Question: I am trying to line images up row by row but for some reason the outcome is not what I want it to be. The only time the images break to a new line is when I fill the page. I tried overflow:hidden, but then when the images expand, they are covered by white space. I can't tell if there is something wrong with my code or if I'm just doing it wrong. I have an poorly drawn image and the the code below.
'''
figure {
width: 150px;
float: left;
margin: 0 20px 0 0;
background: white;
border: 10px solid white;
-webkit-box-shadow: 0 3px 10px #ccc;
-moz-box-shadow: 0 3px 10px #ccc;
-webkit-transition: all 0.7s ease;
-moz-transition: all 1s ease;
position: relative;
}
figure img {
width: 100%;
}
figure:hover {
-webkit-box-shadow: 0 3px 10px #666;
-moz-box-shadow: 0 3px 10px #666;
}
figure.tall:focus {
outline: none;
-webkit-transform: scale(3.0);
-moz-transform: scale(3.0);
-webkit-box-shadow: 0 3px 10px #666;
-moz-box-shadow: 0 3px 10px #666;
z-index: 9999;
}
'''
'''
<section class="image-gallery">
<div class="wrapper">
<figure class="tall" tabindex=1>
<img src="Gallery/image.jpg" alt="" />
</figure>
<figure class="tall" tabindex=2>
<img src="Gallery/image.jpg" alt="" />
</figure>
</div>
<div class="wrapper">
<figure class="tall" tabindex=3>
<img src="Gallery/image.jpg" alt="" />
</figure>
<figure class="tall" tabindex=4>
<img src="Gallery/image.jpg" alt="" />
</figure>
</div>
</section>
'''

Any help or suggestions is appreciated.
P.S. I apologize for my lack of paint skills.
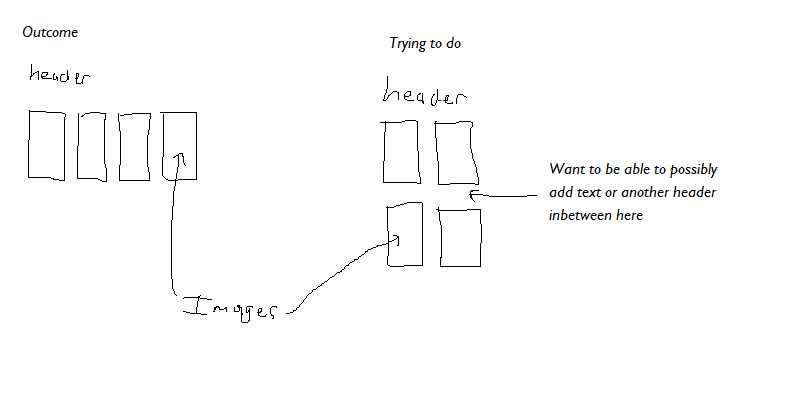
Answer: Just add this to your code and it should work fine.
'''
.wrapper {
clear:left;
}
'''
Because the contents of the wrapper are floated you need to force the subsequent wrapper to clear any content to its left, otherwise they just carry on floating one after the other.
You can also include the text as you stated in your drawing. If you use '<figcaption>' within the '<figure>' it all lines up as expected. I've updated my <URL> to reflect that.
If you want text between the two rows of images, as opposed to being associated with the images above it, you will need use 'clear:left;' again to push the text beneath the first row of images.